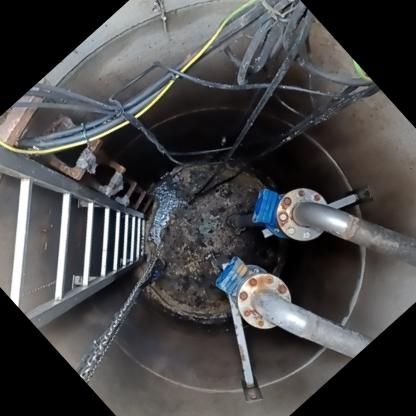
Klasa: inne